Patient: sex F, age 64
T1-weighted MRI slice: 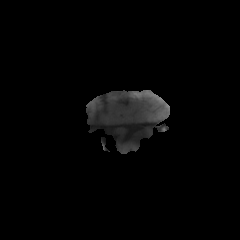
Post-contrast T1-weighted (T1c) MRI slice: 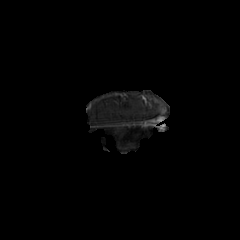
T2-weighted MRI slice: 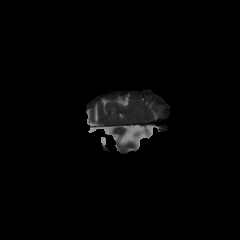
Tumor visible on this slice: no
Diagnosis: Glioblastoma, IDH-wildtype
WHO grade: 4